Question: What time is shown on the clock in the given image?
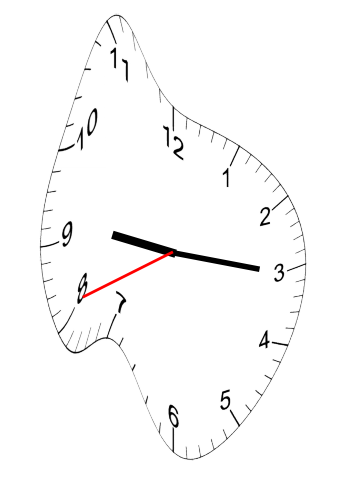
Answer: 09:15:41